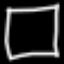
Label: square